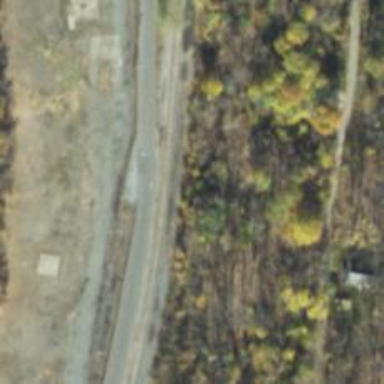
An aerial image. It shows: Abandoned railway.